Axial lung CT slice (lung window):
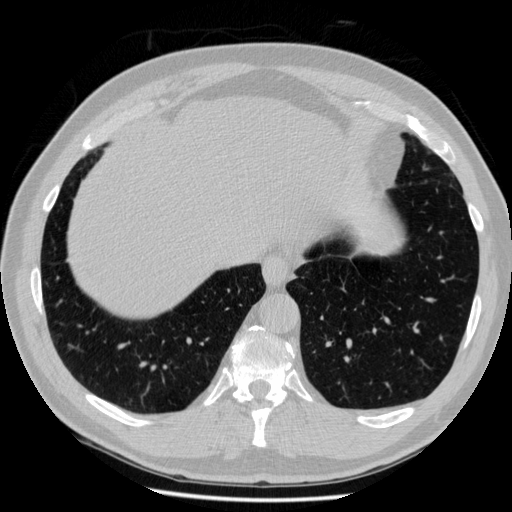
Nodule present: no